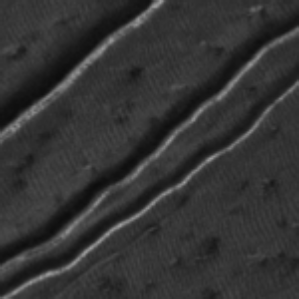
Label: frost